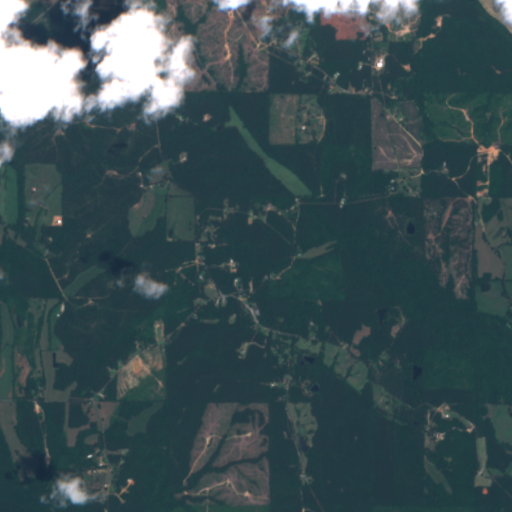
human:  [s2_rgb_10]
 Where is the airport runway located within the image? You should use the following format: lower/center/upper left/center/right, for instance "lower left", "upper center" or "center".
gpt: The airport runway is located in the upper left of the image.
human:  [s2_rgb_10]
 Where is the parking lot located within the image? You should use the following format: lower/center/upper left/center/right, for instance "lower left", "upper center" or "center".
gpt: There is no parking lot in the image.